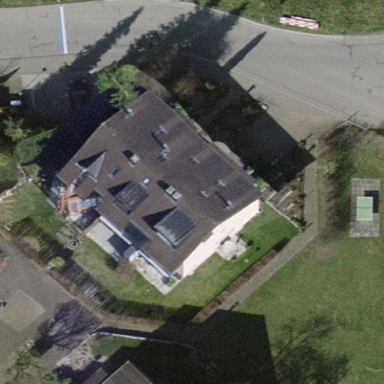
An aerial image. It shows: Terrace building.